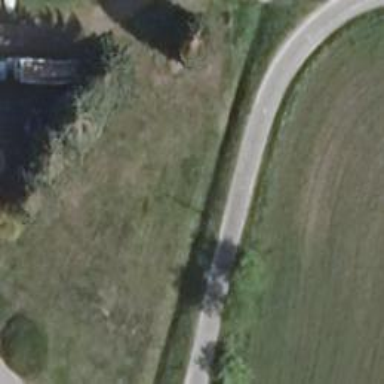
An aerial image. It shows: Historic railway halt.